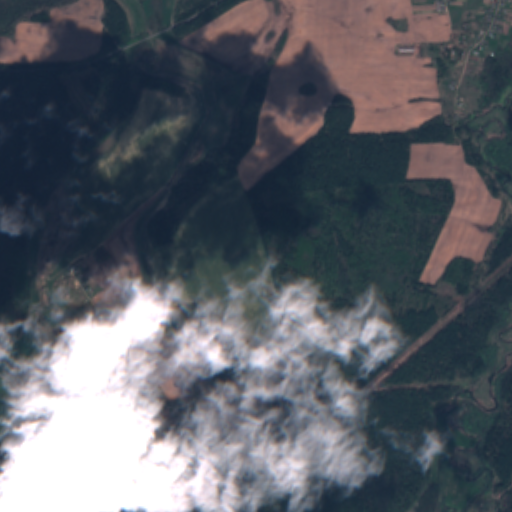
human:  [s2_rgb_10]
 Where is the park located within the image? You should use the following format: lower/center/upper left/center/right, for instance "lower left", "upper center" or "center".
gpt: The park is located in the center left of the image.
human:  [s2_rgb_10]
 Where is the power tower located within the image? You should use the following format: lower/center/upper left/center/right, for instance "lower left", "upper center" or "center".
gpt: The power tower is located in the lower right of the image.
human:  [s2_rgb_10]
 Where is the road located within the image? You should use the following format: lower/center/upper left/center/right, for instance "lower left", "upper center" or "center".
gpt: There is no road in the image.